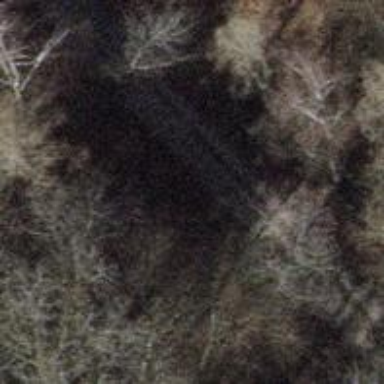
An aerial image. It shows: Compacted track with grade2 surface.